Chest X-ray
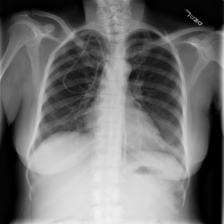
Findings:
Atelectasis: negative
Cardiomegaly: negative
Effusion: negative
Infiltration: positive
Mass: negative
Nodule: negative
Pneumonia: negative
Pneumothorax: negative
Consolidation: negative
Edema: negative
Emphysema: negative
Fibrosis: negative
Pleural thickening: negative
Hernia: negative